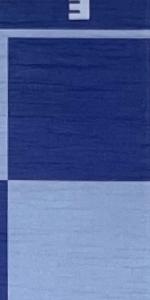
Label: Empty